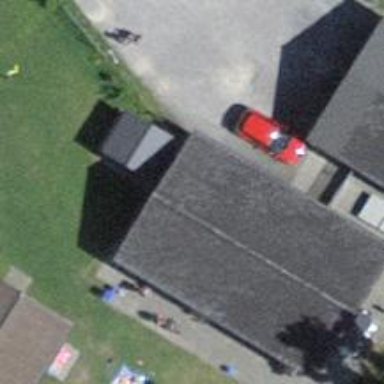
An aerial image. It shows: Kiosk building.